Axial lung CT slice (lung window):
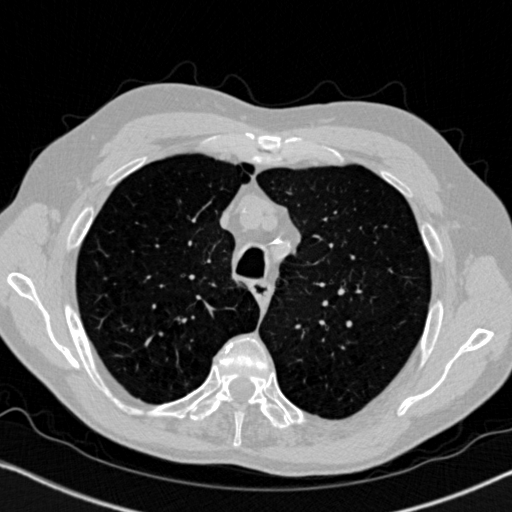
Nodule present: no